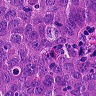
Metastatic tissue present: yes